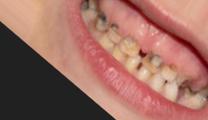
Condition: Caries